Chest X-ray:
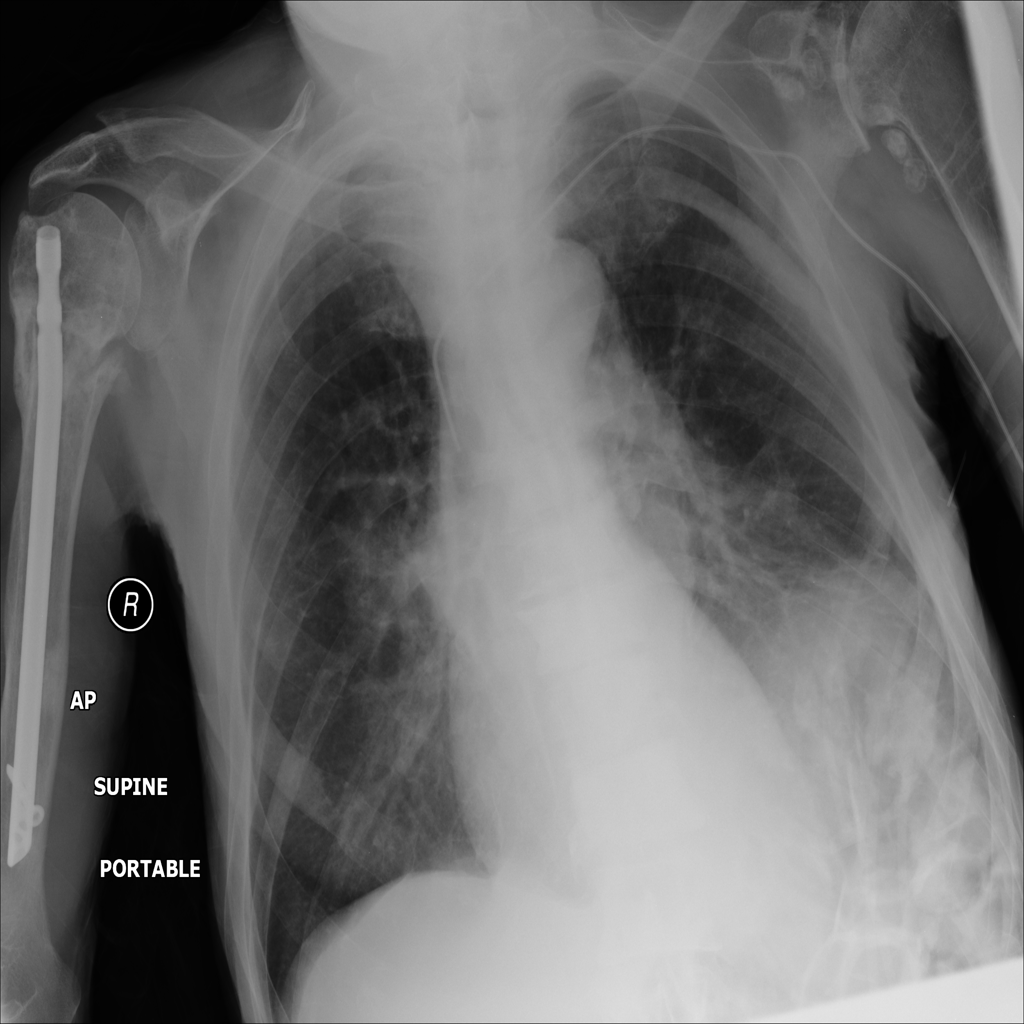
Findings: Consolidation, Fracture
No abnormal finding: no